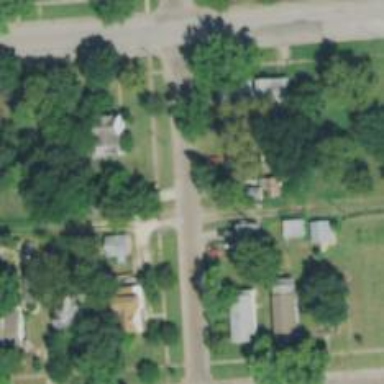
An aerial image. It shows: Alley classified as service road.